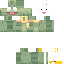
A female skeleton skin with green skin, wearing brown helmet dressed in a green robe top and brown pants, featuring a closed mouth.